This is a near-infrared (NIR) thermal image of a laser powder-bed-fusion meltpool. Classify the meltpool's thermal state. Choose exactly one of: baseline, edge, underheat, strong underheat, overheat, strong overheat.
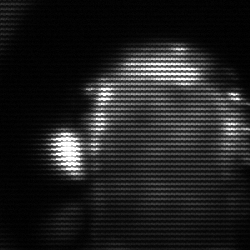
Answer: baseline